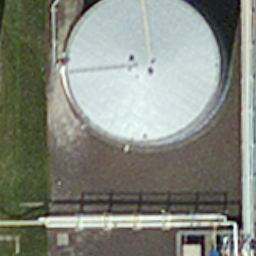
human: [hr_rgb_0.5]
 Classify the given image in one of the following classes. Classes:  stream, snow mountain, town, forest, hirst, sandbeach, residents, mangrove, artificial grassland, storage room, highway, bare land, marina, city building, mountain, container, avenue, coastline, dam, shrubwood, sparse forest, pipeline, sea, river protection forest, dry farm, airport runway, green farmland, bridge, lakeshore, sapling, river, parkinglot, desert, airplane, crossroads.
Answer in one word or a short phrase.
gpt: storage room